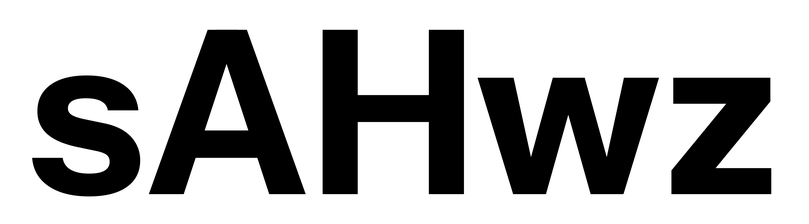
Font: InstrumentSans_Bold